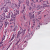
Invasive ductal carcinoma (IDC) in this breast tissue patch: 1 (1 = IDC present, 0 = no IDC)